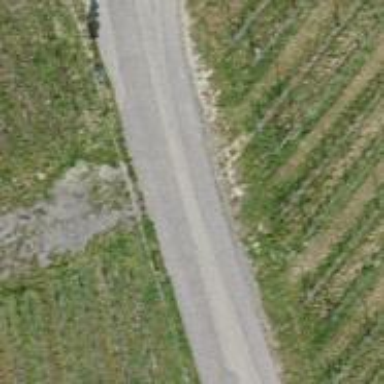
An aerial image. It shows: Unclassified asphalt road without sidewalk.